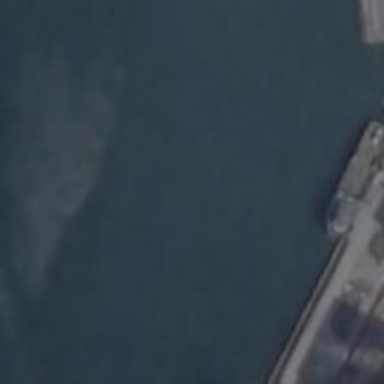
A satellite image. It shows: Man-made pier.